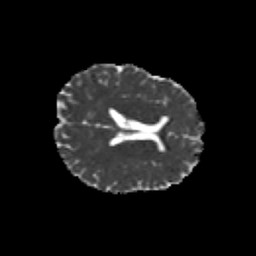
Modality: MD
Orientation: axial
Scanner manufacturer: siemens
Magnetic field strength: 3 T
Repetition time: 6.8 s
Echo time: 0.093 s